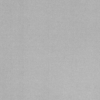
Label: dusty